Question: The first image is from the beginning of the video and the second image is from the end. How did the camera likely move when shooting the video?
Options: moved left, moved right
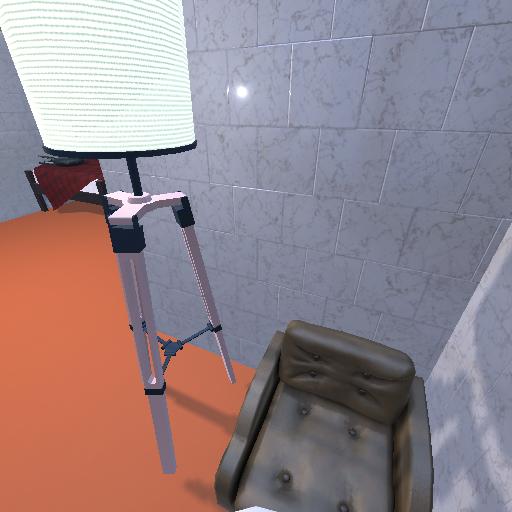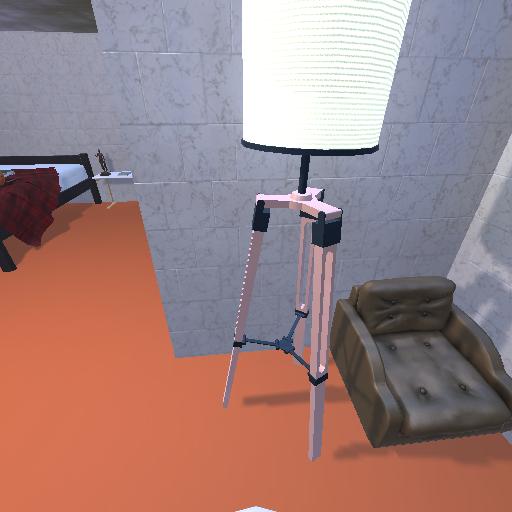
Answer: moved left